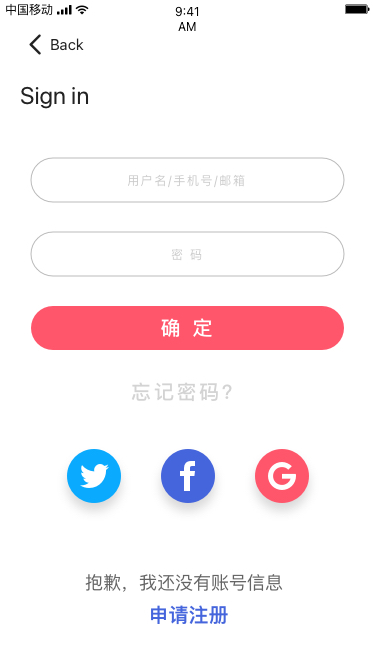
Text in this UI design:
用户名/手机号/邮箱
密 码
确 定
忘记密码？
抱歉，我还没有账号信息
申请注册
Back
Sign in